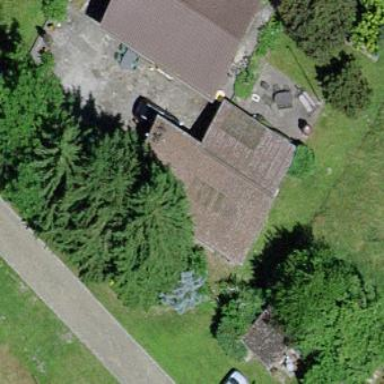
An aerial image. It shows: Garage.